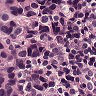
Metastatic tissue present: yes